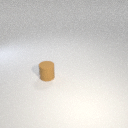
small brown rubber cylinder